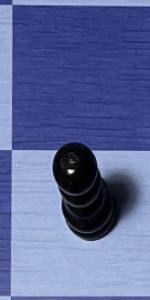
Label: Pawn_Black